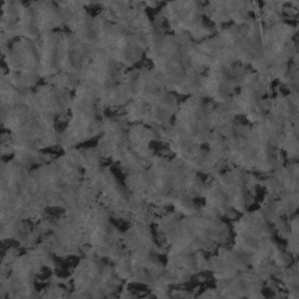
Label: frost